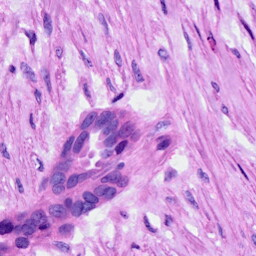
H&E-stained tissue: Ovarian